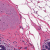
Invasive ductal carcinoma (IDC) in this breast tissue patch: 0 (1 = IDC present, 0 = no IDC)